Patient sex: M
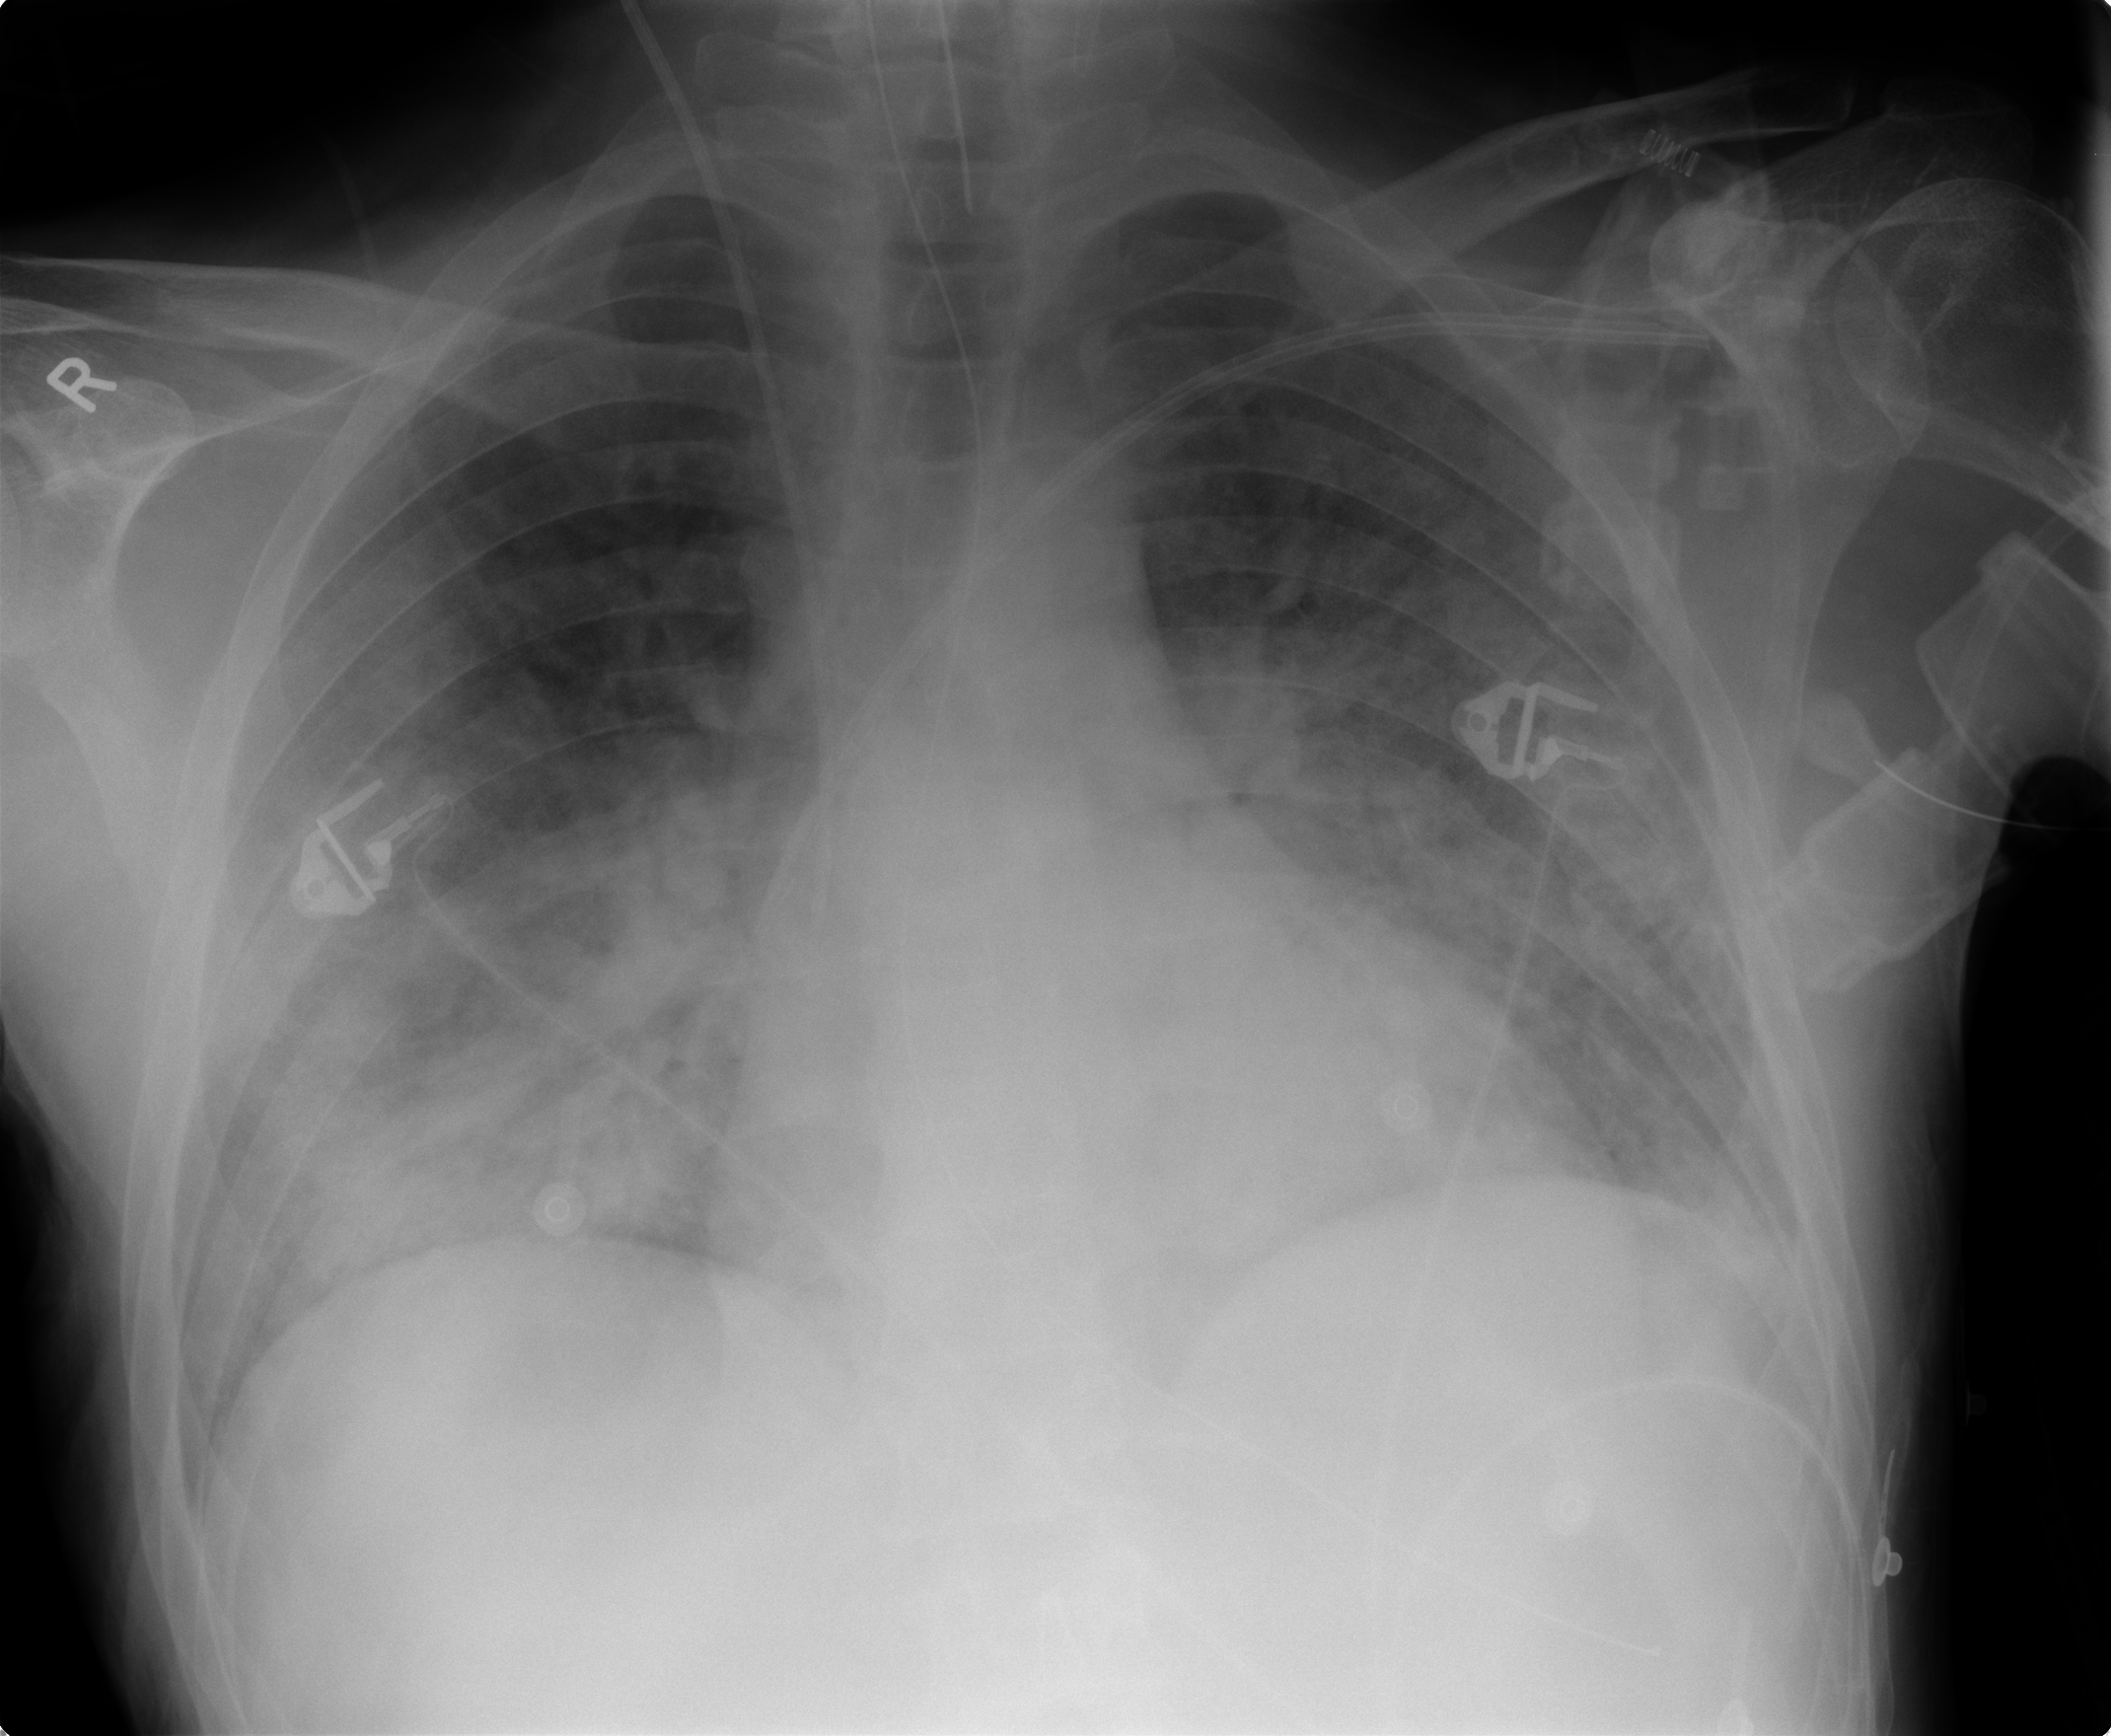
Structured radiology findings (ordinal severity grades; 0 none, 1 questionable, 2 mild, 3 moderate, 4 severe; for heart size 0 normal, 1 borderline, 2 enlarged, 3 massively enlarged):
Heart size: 0
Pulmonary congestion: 2
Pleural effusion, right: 1
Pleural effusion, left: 1
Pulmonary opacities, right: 3
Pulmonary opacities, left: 3
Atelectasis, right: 3
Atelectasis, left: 3